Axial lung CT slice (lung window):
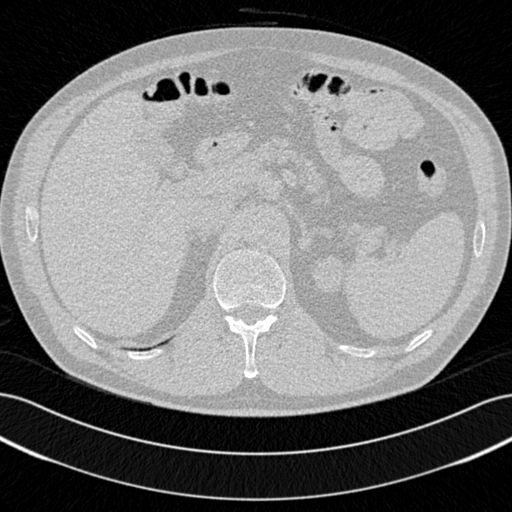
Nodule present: no